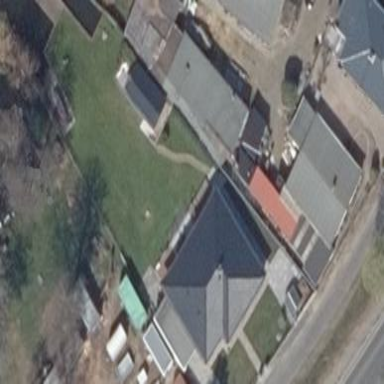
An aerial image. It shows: Residential building with hipped roof.